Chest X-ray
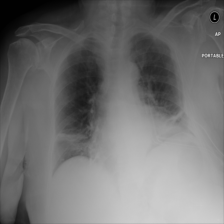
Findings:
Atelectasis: positive
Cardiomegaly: negative
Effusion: negative
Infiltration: negative
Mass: negative
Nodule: negative
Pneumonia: negative
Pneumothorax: negative
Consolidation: negative
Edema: negative
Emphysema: negative
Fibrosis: negative
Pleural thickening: negative
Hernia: negative